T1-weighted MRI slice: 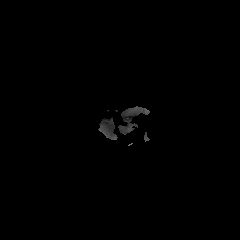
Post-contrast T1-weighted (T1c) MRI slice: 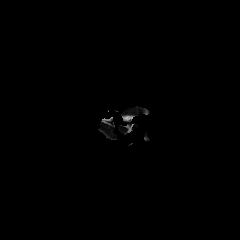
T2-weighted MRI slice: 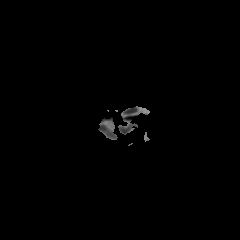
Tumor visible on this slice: no